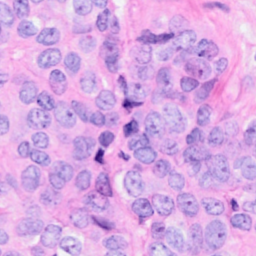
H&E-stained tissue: Breast